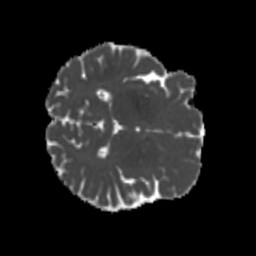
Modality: MD
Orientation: axial
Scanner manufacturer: siemens
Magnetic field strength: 3 T
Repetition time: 4 s
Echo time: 0.0594 s